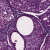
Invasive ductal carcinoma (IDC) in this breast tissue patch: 0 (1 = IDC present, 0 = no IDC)